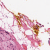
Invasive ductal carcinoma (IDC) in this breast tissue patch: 0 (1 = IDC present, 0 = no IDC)